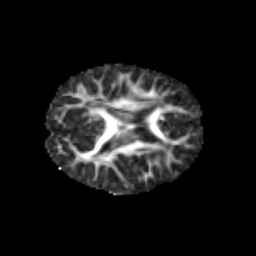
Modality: FA
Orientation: axial
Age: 6
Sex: female
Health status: healthy